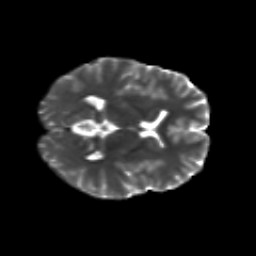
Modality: T2w
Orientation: axial
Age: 21
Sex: female
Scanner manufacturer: siemens
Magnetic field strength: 3 T
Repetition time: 8.8 s
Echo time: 0.085 s